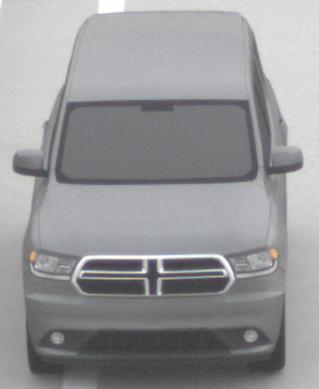
Make: Dodge
Model: Durango
Detailed model: Gen. 3
Model produced from: 2010
Doors: 5
Color: gray
Road condition: dry road
Daytime: morning or afternoon
Contrast: low contrast